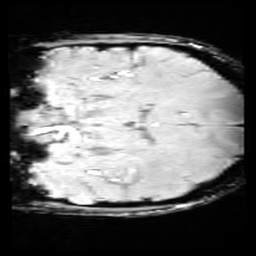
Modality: SWI
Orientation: coronal
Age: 14
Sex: female
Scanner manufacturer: siemens
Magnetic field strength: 3 T
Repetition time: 0.027 s
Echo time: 0.02 s